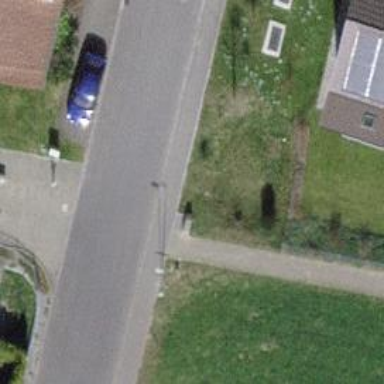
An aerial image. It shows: Sidewalk.